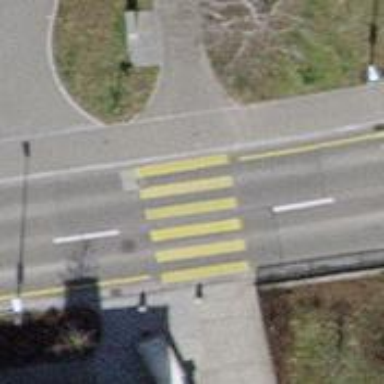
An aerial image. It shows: Marked crossing on the road with clear markings.